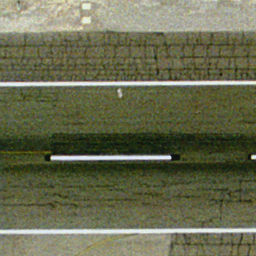
Label: runway